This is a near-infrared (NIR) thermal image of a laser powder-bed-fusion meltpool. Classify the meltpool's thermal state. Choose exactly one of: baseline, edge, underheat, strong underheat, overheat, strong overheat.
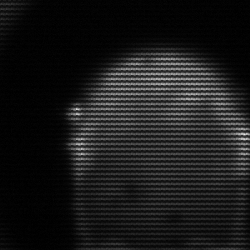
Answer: edge